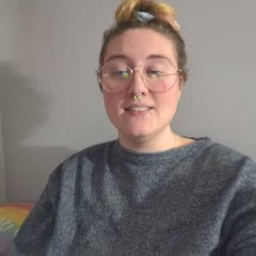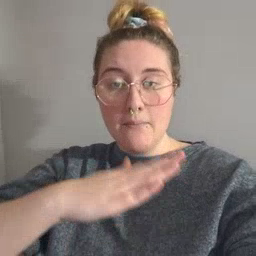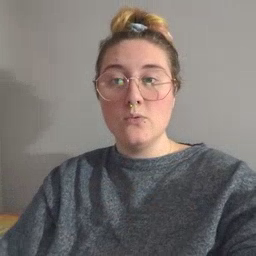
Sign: table